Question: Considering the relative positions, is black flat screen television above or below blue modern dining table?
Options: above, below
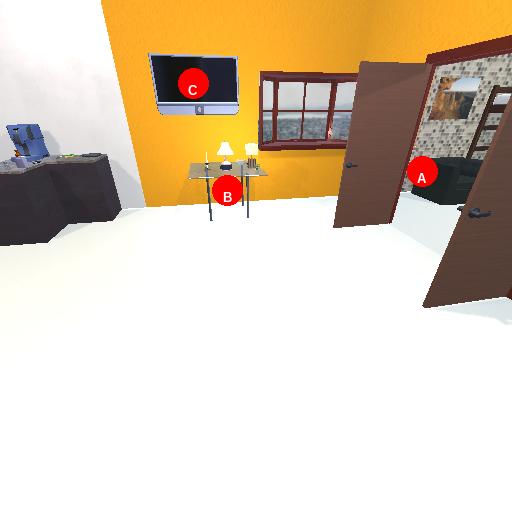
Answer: above